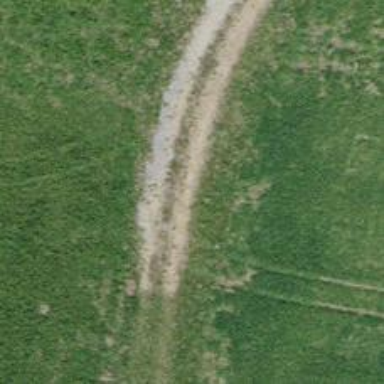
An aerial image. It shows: Grass track road with grade 5 tracktype.